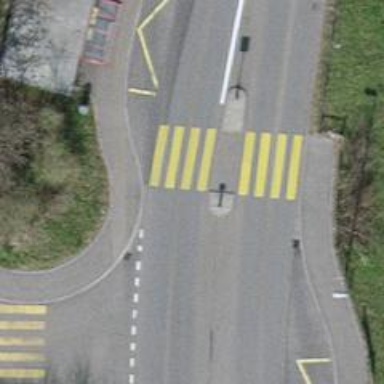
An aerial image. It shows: Zebra crossing on the road.